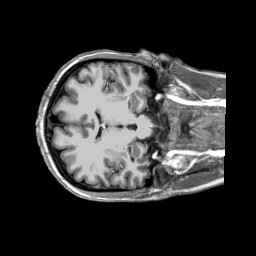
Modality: T1w
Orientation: axial